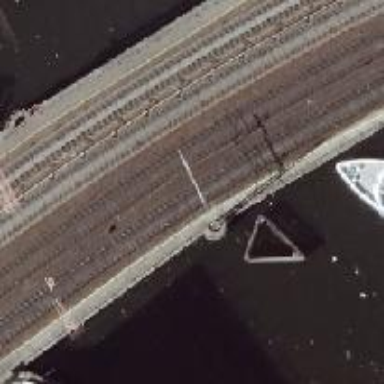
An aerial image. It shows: Bridge for electrified railway with contact line. The railway has ballastless track.